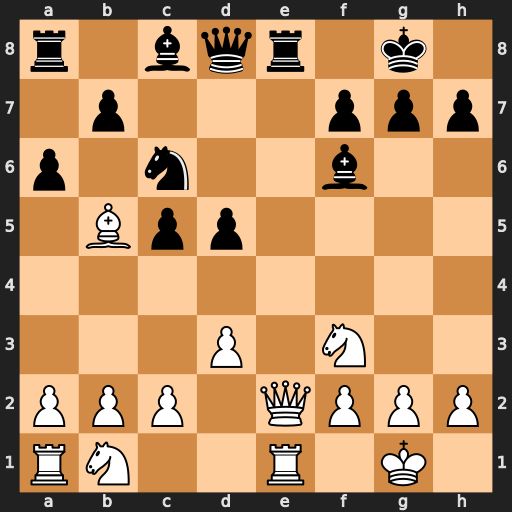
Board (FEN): r1bqr1k1/1p3ppp/p1n2b2/1Bpp4/8/3P1N2/PPP1QPPP/RN2R1K1
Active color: w
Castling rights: -
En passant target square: -
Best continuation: Qxe8+ Qxe8 Rxe8#